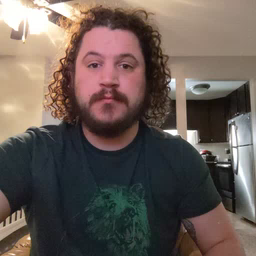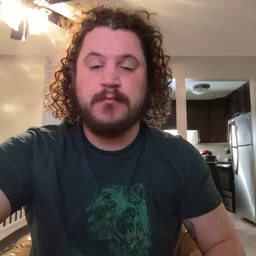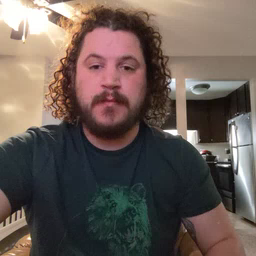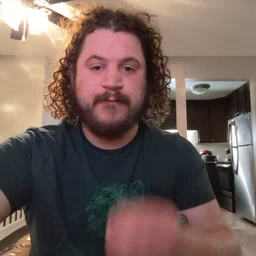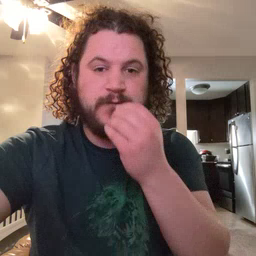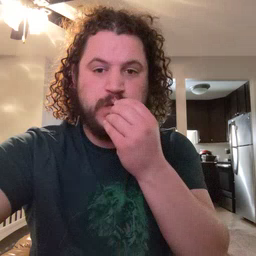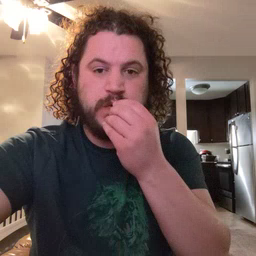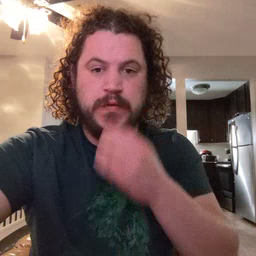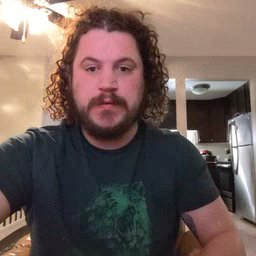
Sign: food